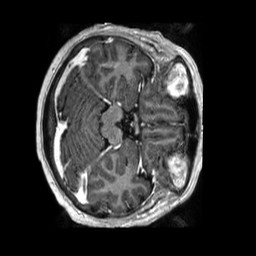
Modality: T1w
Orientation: axial
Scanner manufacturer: philips
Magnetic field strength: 1.5 T
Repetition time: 0.008437 s
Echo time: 0.003881 s